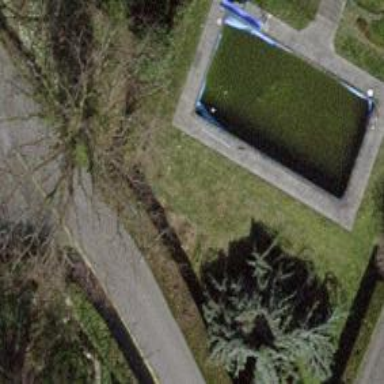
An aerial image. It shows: Swimming pool located in leisure land.